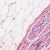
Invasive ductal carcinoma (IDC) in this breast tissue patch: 0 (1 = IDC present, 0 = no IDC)